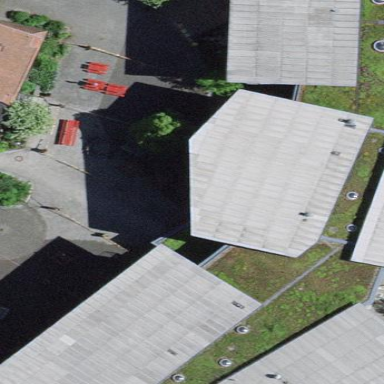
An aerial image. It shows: School building.